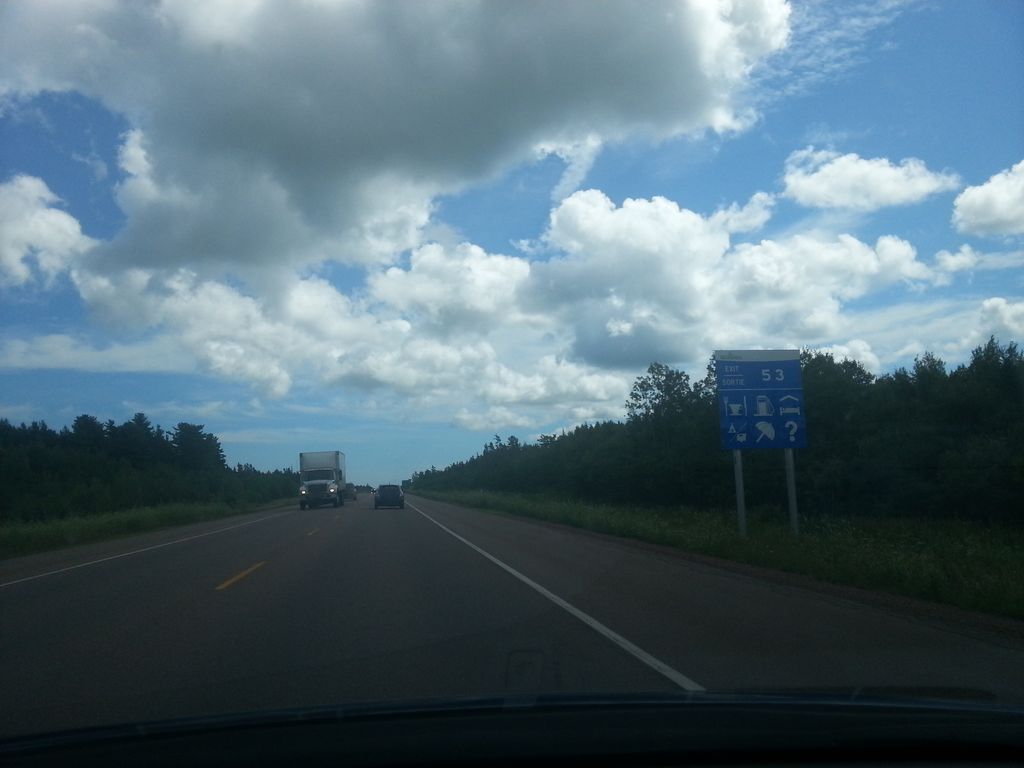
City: charlottetown